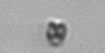
Label: Pyramimonas